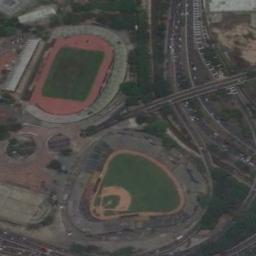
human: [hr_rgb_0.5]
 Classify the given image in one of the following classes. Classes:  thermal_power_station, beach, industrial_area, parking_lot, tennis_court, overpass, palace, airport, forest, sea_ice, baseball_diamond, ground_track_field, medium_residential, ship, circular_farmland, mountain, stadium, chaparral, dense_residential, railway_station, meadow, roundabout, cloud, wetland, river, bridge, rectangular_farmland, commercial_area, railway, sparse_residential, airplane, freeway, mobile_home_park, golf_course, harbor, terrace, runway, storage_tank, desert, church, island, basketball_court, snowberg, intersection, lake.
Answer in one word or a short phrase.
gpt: stadium